Question: Here's a screenshot of my chrome javascript console demonstrating my dilemma.

I seriously cannot understand why i can't fetch the "value" attribute.
The "class" attribute works just fine, so i figure the same should apply to "value".
The code (coffeescript) i'm testing in my app looks like this:
'''
$ ->
$(".comment").click ->
alert $(this).attr 'value'
'''
Neither this nor the code shown in this pic work.
Does anyone know what i'm doing wrong or what i SHOULD be doing? Thanks in advance!
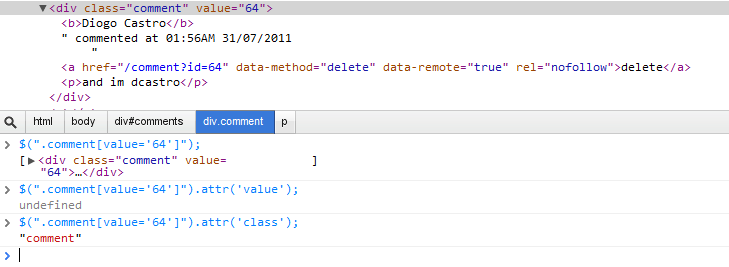
Answer: Use '.val()'. This will work only on 'select, input, textarea' tags. For other tags, 'value' attribute is not valid.
If you're using latest jQuery, use 'data-' attirbutes instead:
'''
<div class="comment" data-value="64">
var value = $('[div selector]').data('value');
'''